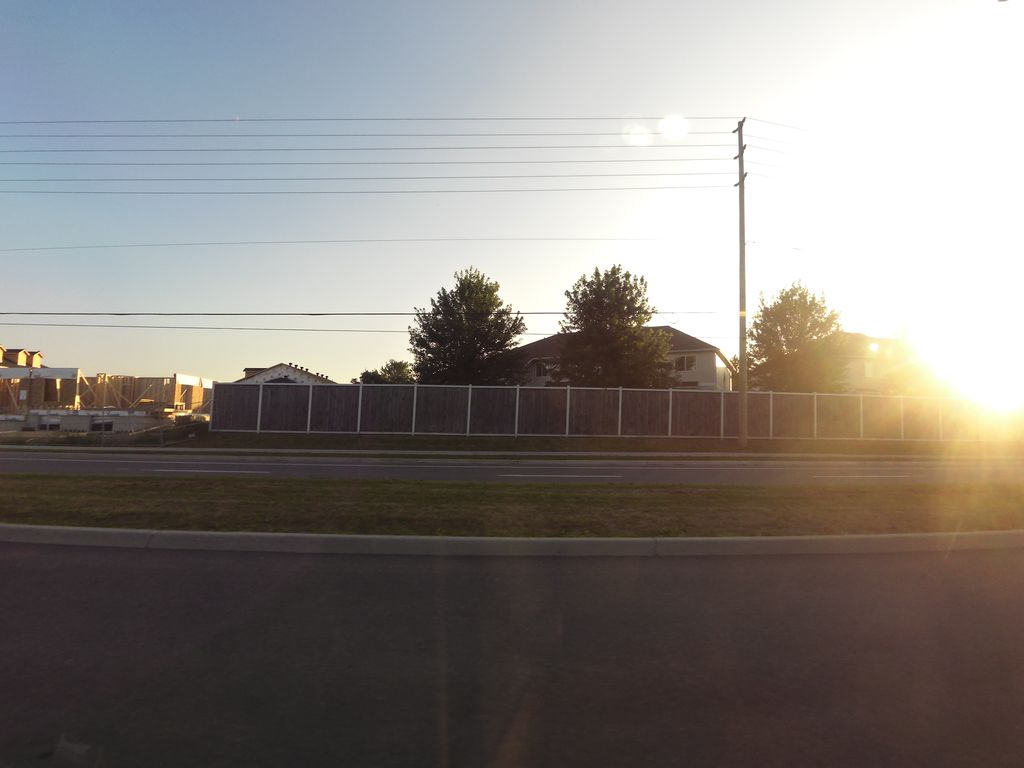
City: ottawa-gatineau